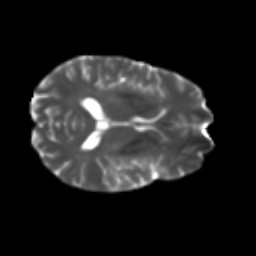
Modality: T2w
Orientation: axial
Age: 48
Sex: female
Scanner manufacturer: ge
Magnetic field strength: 3 T
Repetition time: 7.8 s
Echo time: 0.0607 s